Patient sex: F
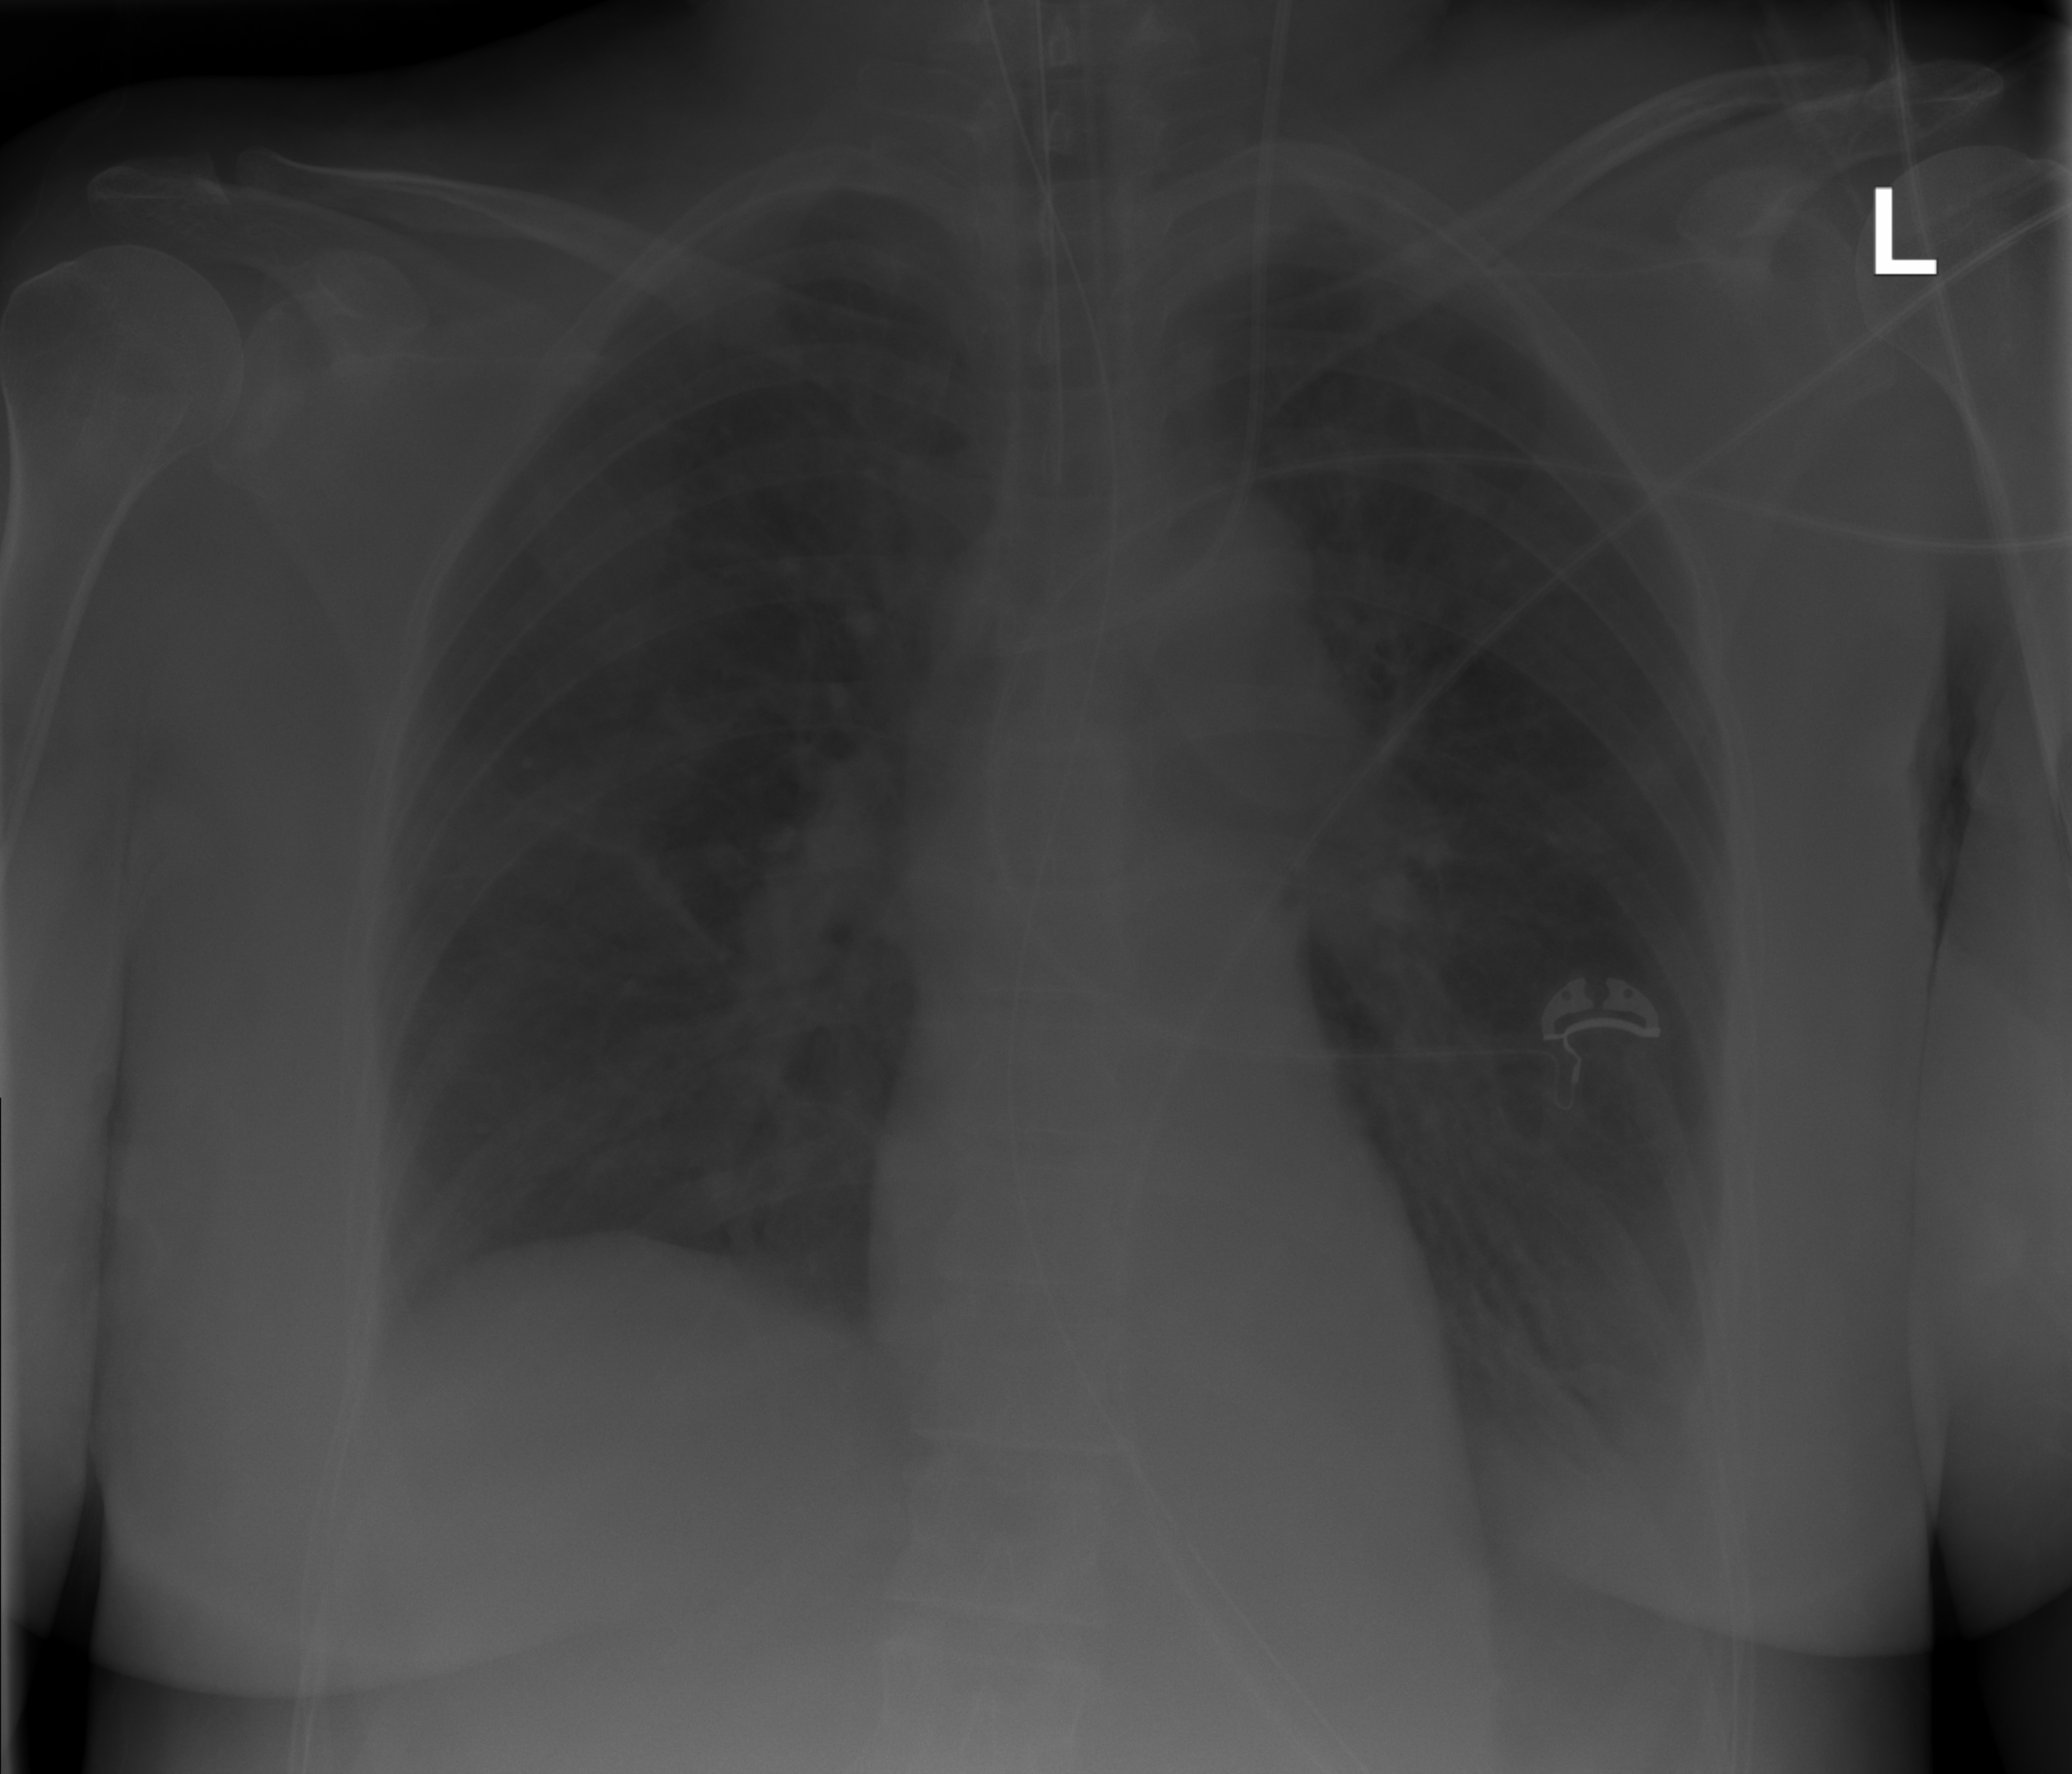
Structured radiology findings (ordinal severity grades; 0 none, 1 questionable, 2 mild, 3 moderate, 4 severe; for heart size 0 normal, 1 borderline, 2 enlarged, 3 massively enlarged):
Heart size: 0
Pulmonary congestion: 2
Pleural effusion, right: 1
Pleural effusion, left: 2
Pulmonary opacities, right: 0
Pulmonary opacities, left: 2
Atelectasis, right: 2
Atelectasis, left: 2